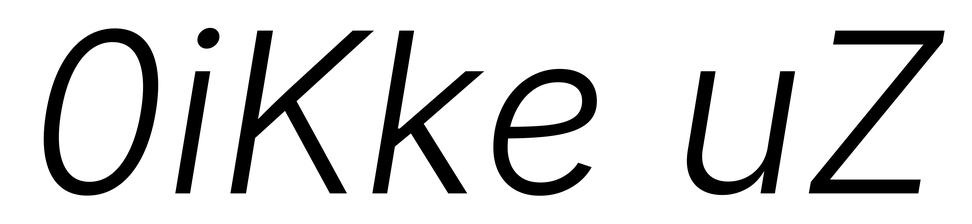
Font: Inter-Italic_Light_Italic